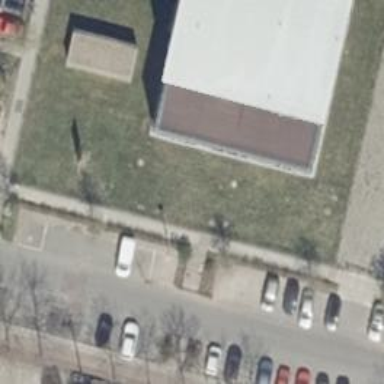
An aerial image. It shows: Concrete sidewalk along the footway.